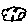
Label: cloud